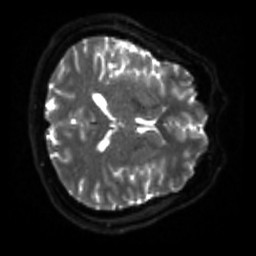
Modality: sbref
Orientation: axial
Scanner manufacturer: siemens
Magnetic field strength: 3 T
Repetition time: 4 s
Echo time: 0.0594 s